Interaction volume radius: 5 \u00c5
Interaction volume height: 20 \u00c5
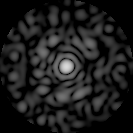
Disorder parameter: 0.8305